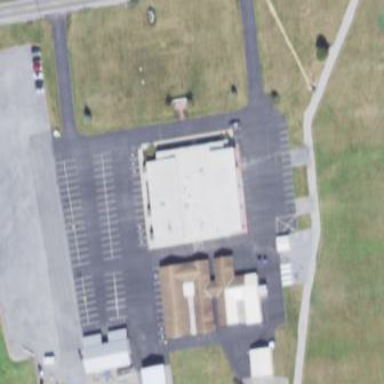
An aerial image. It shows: Public fire station building.